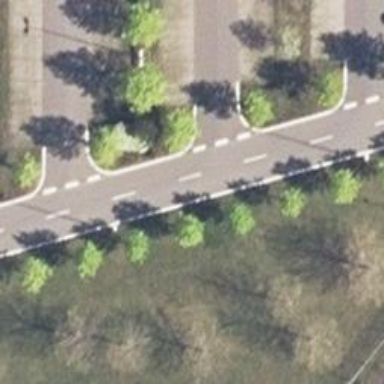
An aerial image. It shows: Asphalt parking aisle in service road with diagonal parking lanes on both sides.